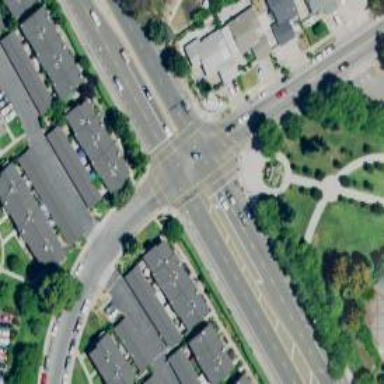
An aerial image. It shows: Solid stop line on the road marking.